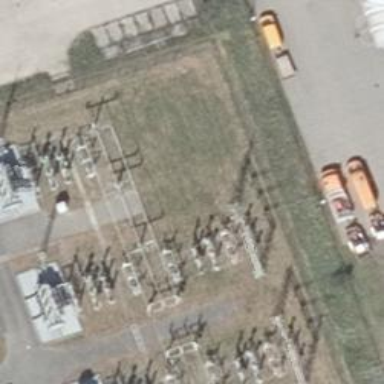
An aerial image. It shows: Power line with 3 cables. It uses busbar.